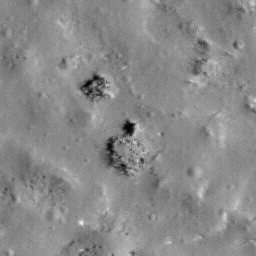
Pit: Lalande 3a
Host crater: Lalande
Host type: impact_melt
Lunar coordinates: latitude -4.532, longitude 351.489